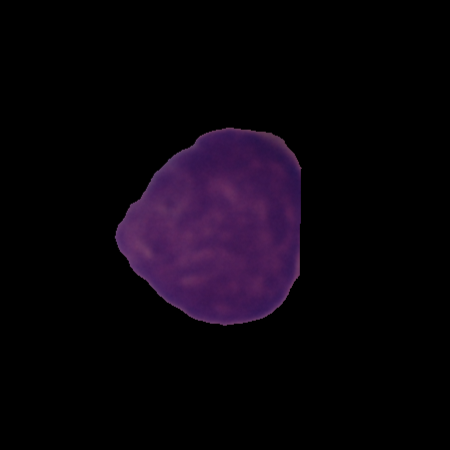
Label: cancer